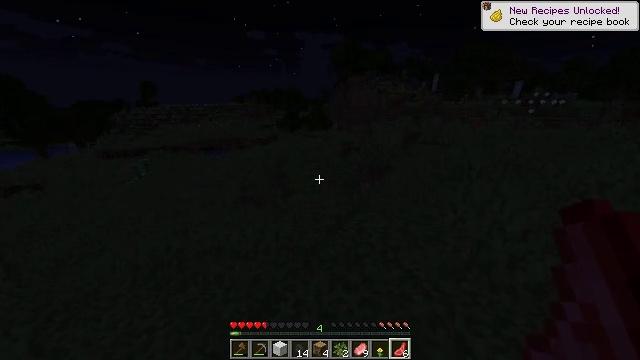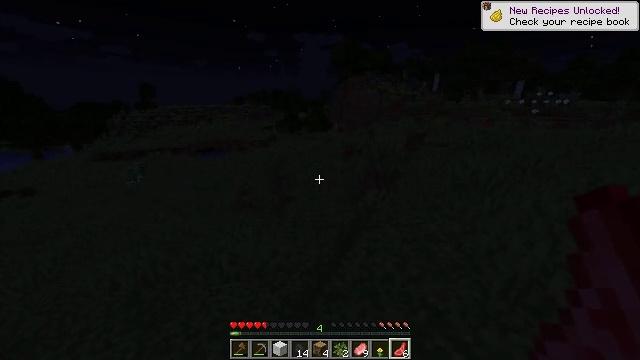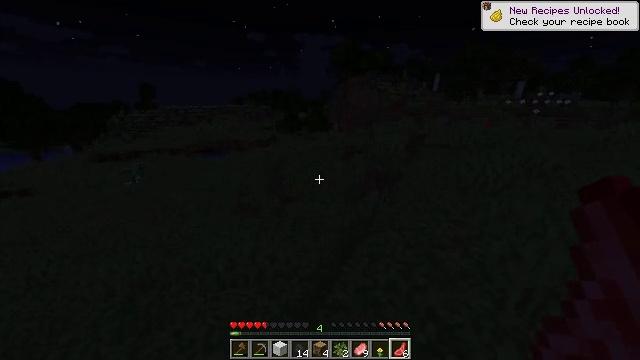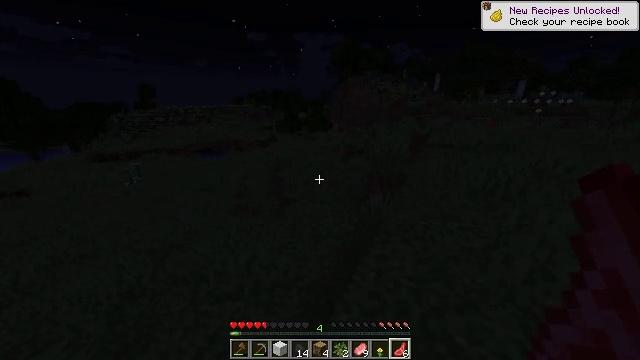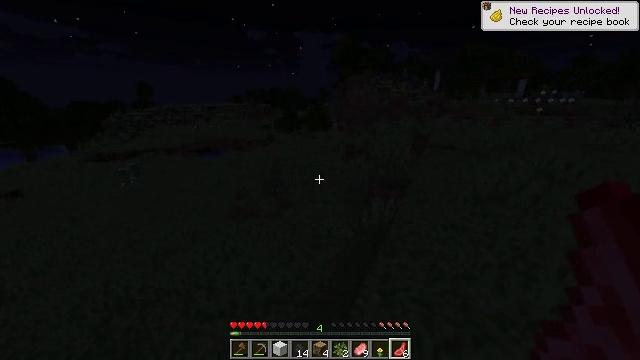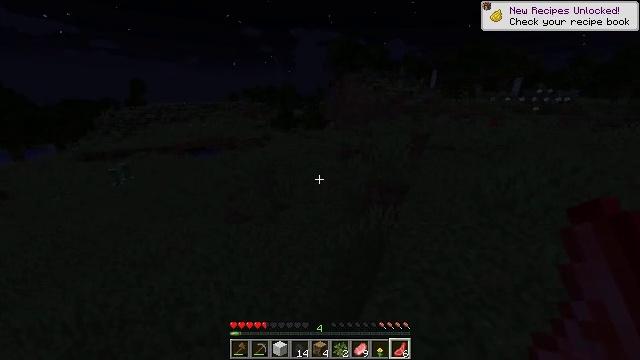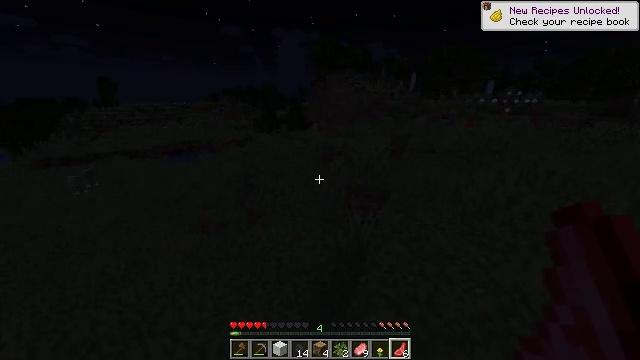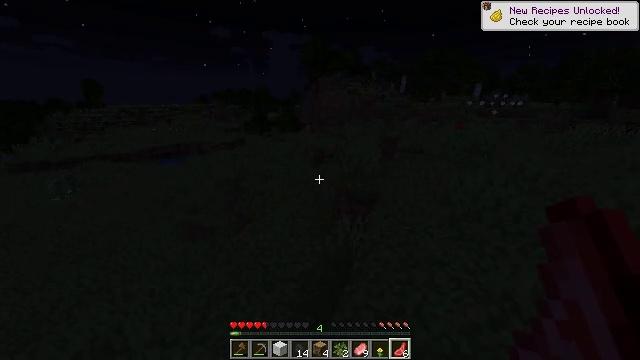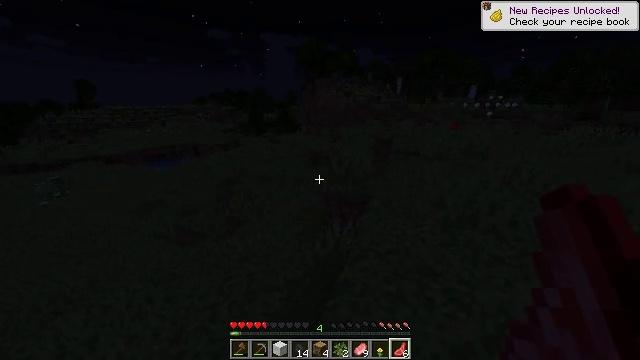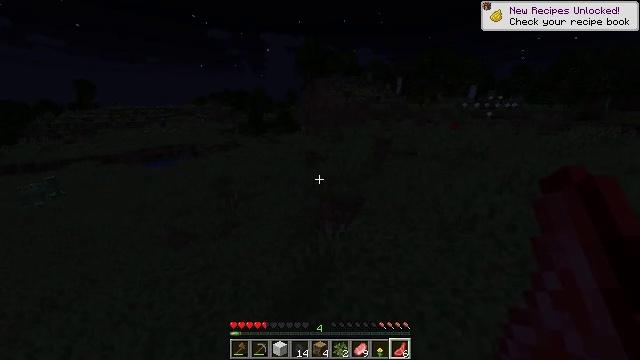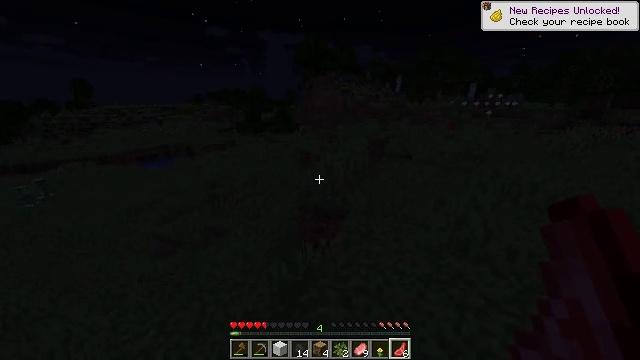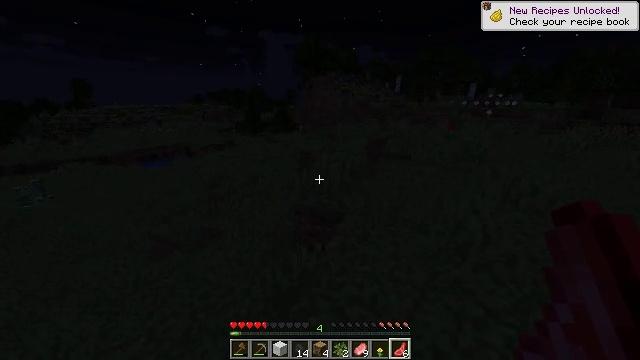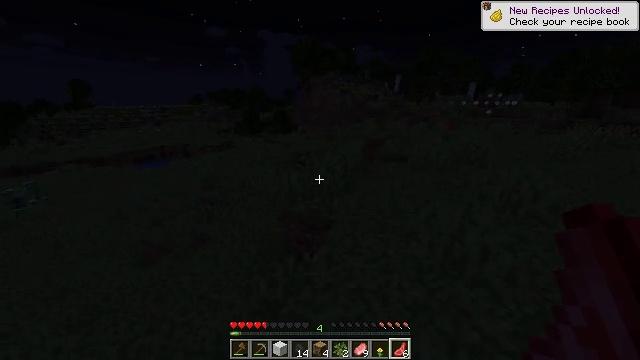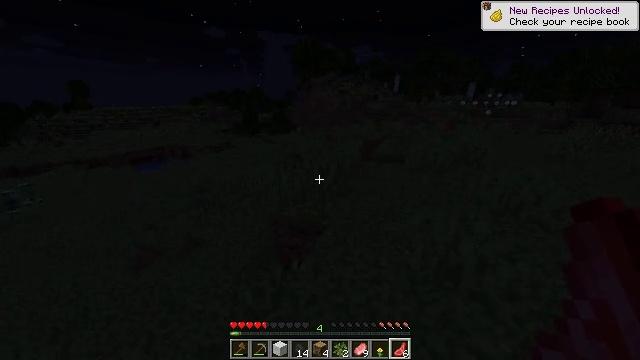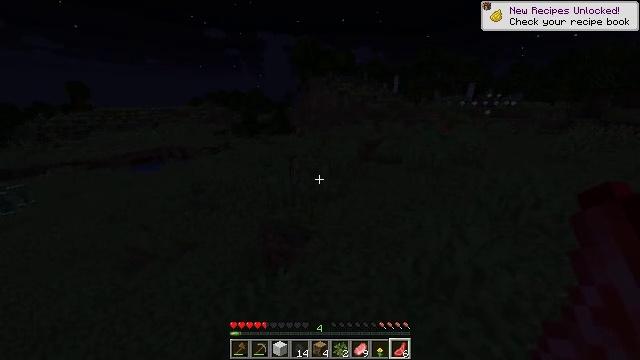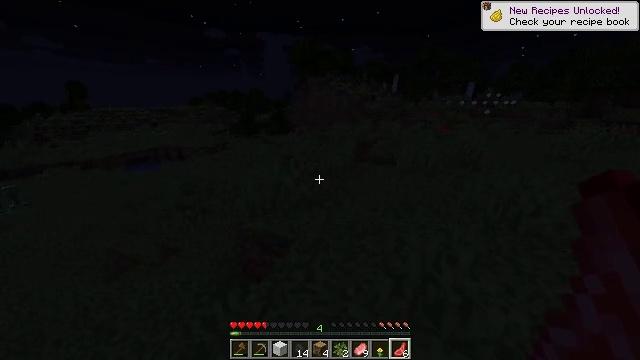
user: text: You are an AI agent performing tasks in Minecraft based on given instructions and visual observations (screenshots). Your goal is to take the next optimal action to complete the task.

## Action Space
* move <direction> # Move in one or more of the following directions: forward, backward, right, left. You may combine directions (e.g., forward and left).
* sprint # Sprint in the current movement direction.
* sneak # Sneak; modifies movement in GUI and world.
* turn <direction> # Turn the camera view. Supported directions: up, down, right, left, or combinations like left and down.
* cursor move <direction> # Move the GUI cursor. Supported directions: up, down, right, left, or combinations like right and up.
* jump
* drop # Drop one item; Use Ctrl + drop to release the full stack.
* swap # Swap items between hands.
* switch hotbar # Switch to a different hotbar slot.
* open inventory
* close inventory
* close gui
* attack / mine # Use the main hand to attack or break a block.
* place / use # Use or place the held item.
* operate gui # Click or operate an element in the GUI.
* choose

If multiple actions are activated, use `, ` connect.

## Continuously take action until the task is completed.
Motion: motion action
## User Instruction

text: Craft light gray wool with dye in the crafting table.
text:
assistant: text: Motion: move forward
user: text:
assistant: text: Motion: move forward
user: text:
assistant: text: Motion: move forward
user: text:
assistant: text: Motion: move forward
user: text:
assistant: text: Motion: move forward and move right
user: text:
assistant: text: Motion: move forward and move right, turn right
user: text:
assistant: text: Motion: move forward and move right, turn right
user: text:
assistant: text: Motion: move forward and move right
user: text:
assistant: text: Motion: move forward and move right
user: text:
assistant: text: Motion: move forward and move right
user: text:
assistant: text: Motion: move forward and move right
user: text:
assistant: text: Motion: move forward and move right
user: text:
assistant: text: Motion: move forward and move right
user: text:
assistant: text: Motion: move forward and move right
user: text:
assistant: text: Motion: move forward and move right
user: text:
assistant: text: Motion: move forward and move right
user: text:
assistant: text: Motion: move forward and move right
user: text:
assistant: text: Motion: move forward and move right
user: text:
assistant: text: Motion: move forward and move right
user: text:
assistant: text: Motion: move forward
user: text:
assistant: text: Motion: move forward, turn right
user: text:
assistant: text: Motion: move forward, turn right
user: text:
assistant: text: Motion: move forward, turn right
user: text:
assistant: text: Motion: move forward
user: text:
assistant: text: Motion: move forward
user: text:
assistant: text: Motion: move forward
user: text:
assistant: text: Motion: move forward, turn left and down
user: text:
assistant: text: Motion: move forward, turn left and down
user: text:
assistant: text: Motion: move forward, turn left and down
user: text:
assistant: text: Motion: move forward and move right, turn left